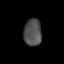
Tissue: lung
Cell type: Fibroblasts
Senescence score: 0.5904
Nuclear area (px): 472
Mean DAPI intensity: 79.078